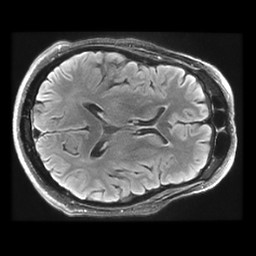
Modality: FLAIR
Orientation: axial
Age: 60
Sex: male
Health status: healthy
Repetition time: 12 s
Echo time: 0.09782 s